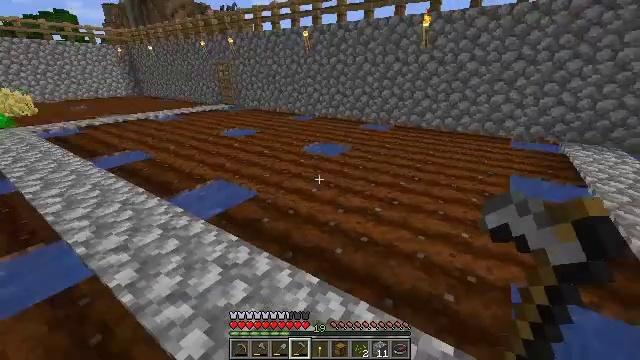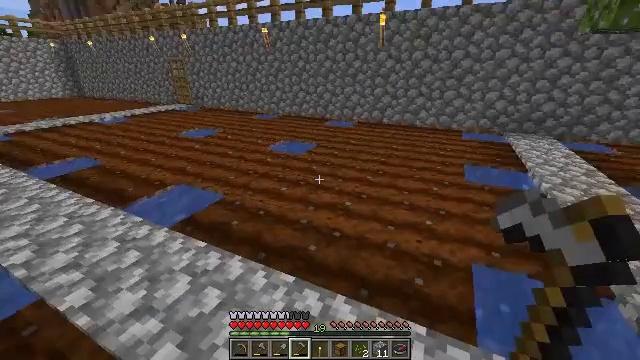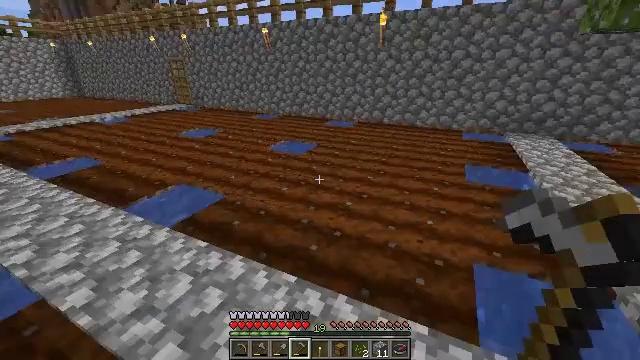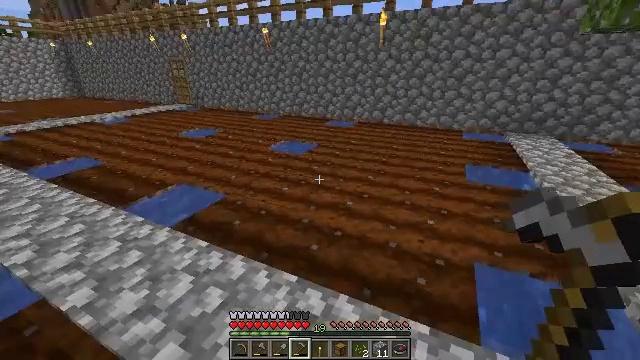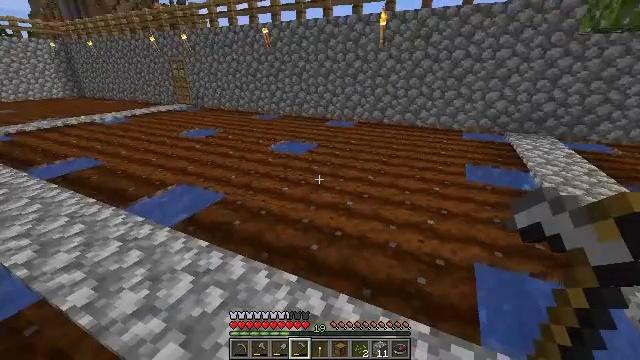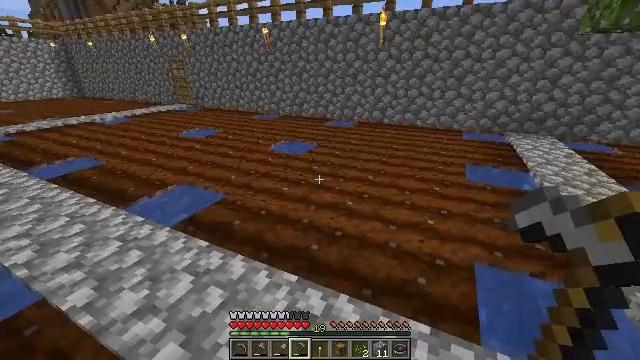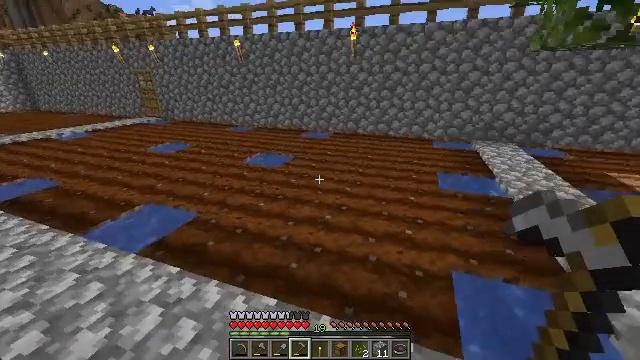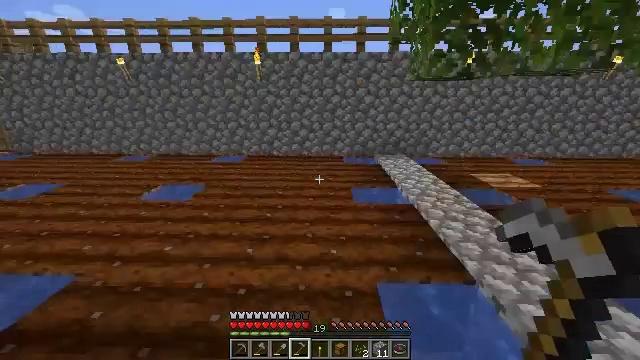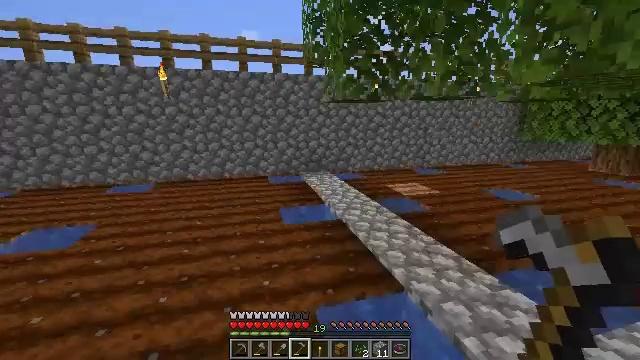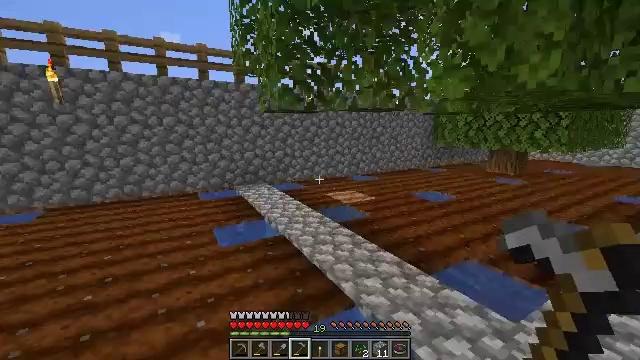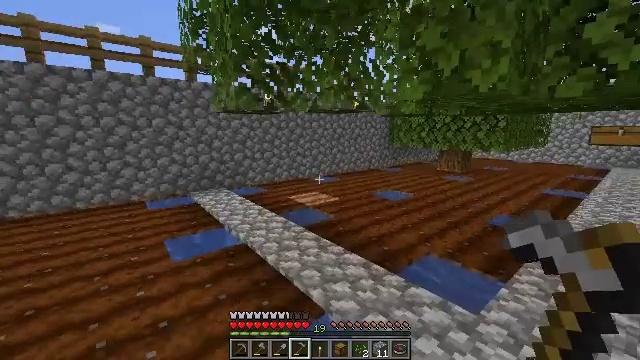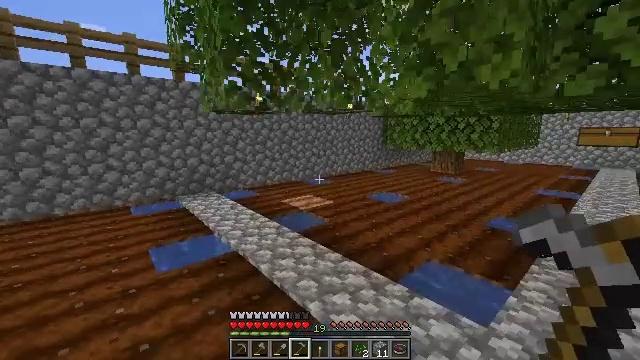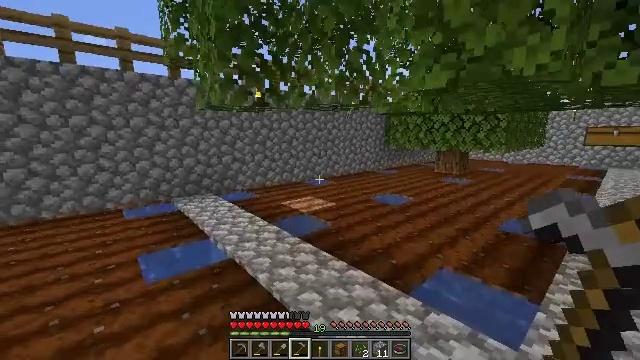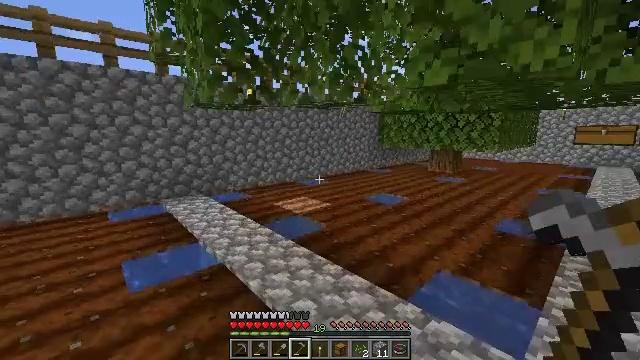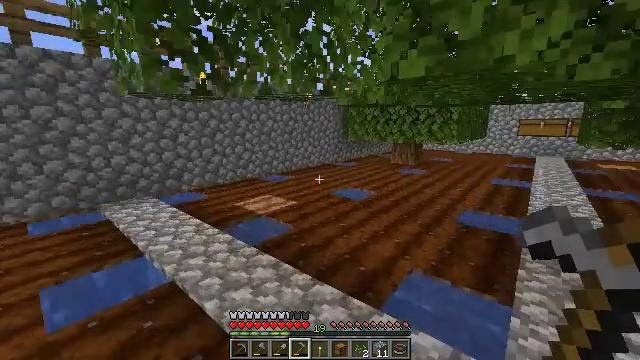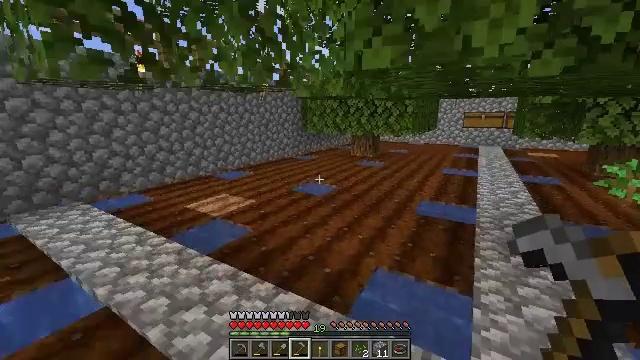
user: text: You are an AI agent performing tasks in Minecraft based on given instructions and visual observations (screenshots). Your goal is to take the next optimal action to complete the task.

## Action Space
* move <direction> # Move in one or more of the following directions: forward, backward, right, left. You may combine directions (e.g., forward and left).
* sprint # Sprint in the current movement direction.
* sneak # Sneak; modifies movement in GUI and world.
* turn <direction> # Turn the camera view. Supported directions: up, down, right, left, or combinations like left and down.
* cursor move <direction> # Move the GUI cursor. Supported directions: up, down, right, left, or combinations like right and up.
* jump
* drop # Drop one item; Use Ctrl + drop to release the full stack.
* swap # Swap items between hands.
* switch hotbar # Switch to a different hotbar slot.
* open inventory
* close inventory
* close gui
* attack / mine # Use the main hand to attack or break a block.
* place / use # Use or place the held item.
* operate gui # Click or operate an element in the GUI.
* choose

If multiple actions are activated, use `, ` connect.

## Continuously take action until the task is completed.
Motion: motion action
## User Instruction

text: Collect oxeye daisy from the ground.
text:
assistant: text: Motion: turn right
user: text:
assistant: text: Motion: no_op
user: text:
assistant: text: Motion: no_op
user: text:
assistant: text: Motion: no_op
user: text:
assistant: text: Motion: no_op
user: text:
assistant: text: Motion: move forward, turn right and up
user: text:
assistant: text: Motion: move forward, turn right and up
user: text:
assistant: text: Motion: move forward, turn right and up
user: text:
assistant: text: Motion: move forward, turn right and up
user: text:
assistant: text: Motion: move forward, turn right
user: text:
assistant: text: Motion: move forward, turn right
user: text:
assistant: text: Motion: move forward
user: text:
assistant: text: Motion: move forward, turn right
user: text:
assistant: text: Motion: move forward, turn right and down
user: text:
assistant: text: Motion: move forward, turn right and down
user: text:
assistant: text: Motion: move forward, turn right
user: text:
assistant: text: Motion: move forward, turn right
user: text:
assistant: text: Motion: move forward, turn right
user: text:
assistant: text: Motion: move forward
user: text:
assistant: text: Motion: move forward
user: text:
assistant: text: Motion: move forward
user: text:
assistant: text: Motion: move forward, turn left
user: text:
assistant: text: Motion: move forward, turn left
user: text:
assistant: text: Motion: turn left and down
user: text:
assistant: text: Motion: turn left and down
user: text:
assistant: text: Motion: turn left
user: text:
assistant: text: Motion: turn left
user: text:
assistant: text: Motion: turn left
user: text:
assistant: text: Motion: turn down
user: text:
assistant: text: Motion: turn down